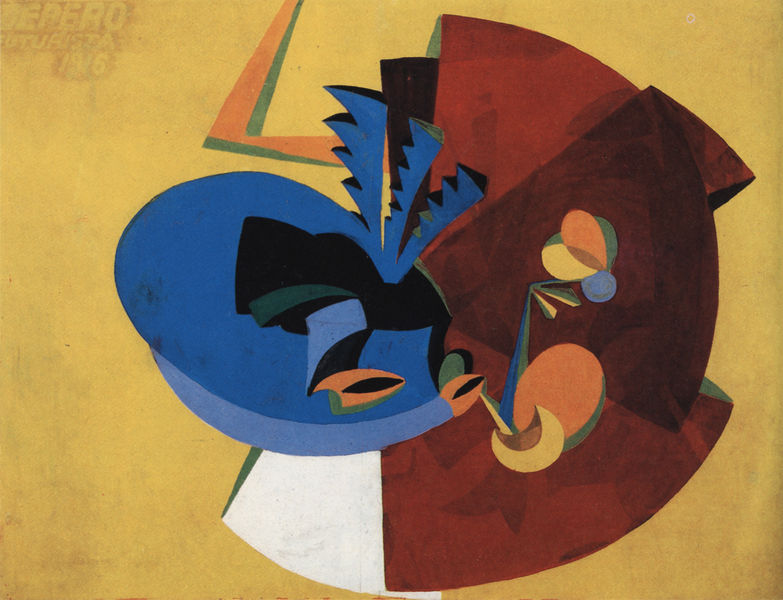
Titel: Movimenti di uccelli
Künstler: Fortunato Depero
Standort: Rovereto
Institution: Museo Depero
Schlagwörter: blau, dunkel, feder, gemälde, kopf, schatten, vogel, weiß, bäume, dreieck, gelb, grün, komposition, kubismus, ocker, bewegung, blume, blumen, braun, bunt, frau, grau, hell, hintergrund, hut, köpfe, licht, mund, nase, ohr, ohrring, orange, schmuck, schwarz, stirn, tisch, vordergrund, obst, rot, tier, beige, expressionismus, flächig, fächer, malerei, tanz, alt, arm, arme, augen, falten, federn, gesicht, kragen, mensch, schale, teller, bildnis, hals, porträt, signatur, öl, brücke, flach, insel, auge, figur, spitzen, pflanze, pflanzen, kontrast, lippen, perlen, rosa, sanft, kreis, oval, rund, chaos, frucht, früchte, stilleben, stillleben, vase, hellblau, himmelblau, hufe, sprung, apfel, ornage, farbig, schrift, kuss, liebe, ecke, ente, schnabel, bogen, italien, perspektive, moderne, russland, warm, abstrakt, farben, fläche, flächen, kamm, kette, modern, farbe, formen, schattierung, linien, primitivismus, weis, matt, treppe, essen, dunkelblau, spitz, inschrift, einheit, floral, uhr, farn, tiefe, fliege, abstraktion, collage, surreal, surrealismus, abstrahiert, bögen, punkte, harmonie, segment, wei, kurven, spiel, futurismus, mond, gefäß, hacken, haken, maske, bla, eckig, rechteck, schichtung, kegel, erdfarben, linie, farbflächen, scheiben, zentralperspektive, kontur, form, plastisch, sex, stücke, kuchen, scheibe, halbmond, sichel, gebilde, grafisch, kupfer, dynamik, klassische moderne, kreise, kugeln, palette, gestalten, halbkreis, ecken, kreissegment, kontraste, kurve, diagonal, geometrisch, zacken, kaputt, stierkampf, zähne, säge, ende, picasso, maul, zentral, schatte, konstruktion, bizarr, fließend, diagonale, palmen, plan, herz, zentrum, wei?, grüntöne, konkav, konvex, grund, insekt, mandel, schnecke, kreislauf, kreisförmig, drehung, schtten, illusion, dreiecke, gegenstand, objekt, schwebend, pfeil, kanten, greifer, spirale, ungegenständlich, rostrot, herzform, geometrie, quadrat, modelliert, blauer reiter, kreisel, flächigkeit, primitiv, expression, primärfarben, kandinsky, anordnung, krebs, okker, konstruktivismus, kubisch, fratze, monster, scherben, avantgarde, russisch, komplementärkontrast, note, dreidimensional, dreidimensionalität, winkel, zweidimensional, geometrische formen, geordnet, zentriert, fragmente, teile, halbkreise, übereinander, aufgelöst, linse, schnitz, mittig, scharf, staffelung, zackig, rundformen, viertel, bruch, neuzeit, rost, ureinwohner, buntfarben, zerlegt, kandinski, splitter, gebrochen, pallete, segmente, brechen, formlos, farblehre, okka, ellipsen, überschneidungen, analytisch, synthetisch, gefäs, scherenschnittartig, hintergrung, braque, ellipse, hintergrunf, überlappung, scherbe, kreisform, afrikanisch, popart, kreisschnitte, kreissegmente, schraube, hmm, eingebohrene, abgetönte farben, braques, ich seh kein bild, schicht, farbharmonie, überlappend, vortizismus, um 1950, gegenstandlos, tiefenwirkung, kreisformen, absrakt, grundfläche, udssr, konstruktivistisch, eingebohrener, gefächert, tortenstücke, klare formen, ausgewogen, konstrast, anthropomorphismus, sägeblätter, futurista, futuristen, abstraktes von, afrikanische maske, bildmittelpunkt, braun blau kubismus, defrakmentismus, dekonstuktivismus, ecking, flächer, fonds, formenspiel, gelb farben, grins, hell-dunkelkontrast, ich weiss nicht, klare linie, konkurrenz, konstuktivismus, krebsartige formgeschöpfe, kreisausschnitte, kreisdiagramm, kreisiagramm, kreissegemente, kubistischer manier, kuchenstücke, kuchestück, mann, mach mal was, modelierung durch schatten, moederne kunst, niere, ochra, ocker rot blau, perspketive, pespektiven, quantitätskontrast, raumlos, rechtslastig, rennaisancefarben, räumliche illusion, schattenspieö, synthese, sythetismus, tortenstück, verhaltene farben, vierte dimension, warm-kalt-kontrast, weissä, werbeplakatestetik, wüstenhaft        r, zentral zweidimensional, zerlegter kreis, zigzag